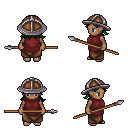
a pixel art fantasy rpg character, female body template, human, dark skin, maroon tunic, robe skirt, green loose hair, chain helm, spear, four views (front, back, left, right), 2x2 character sprite sheet, small pixel art, hard edges, no anti-aliasing